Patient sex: F
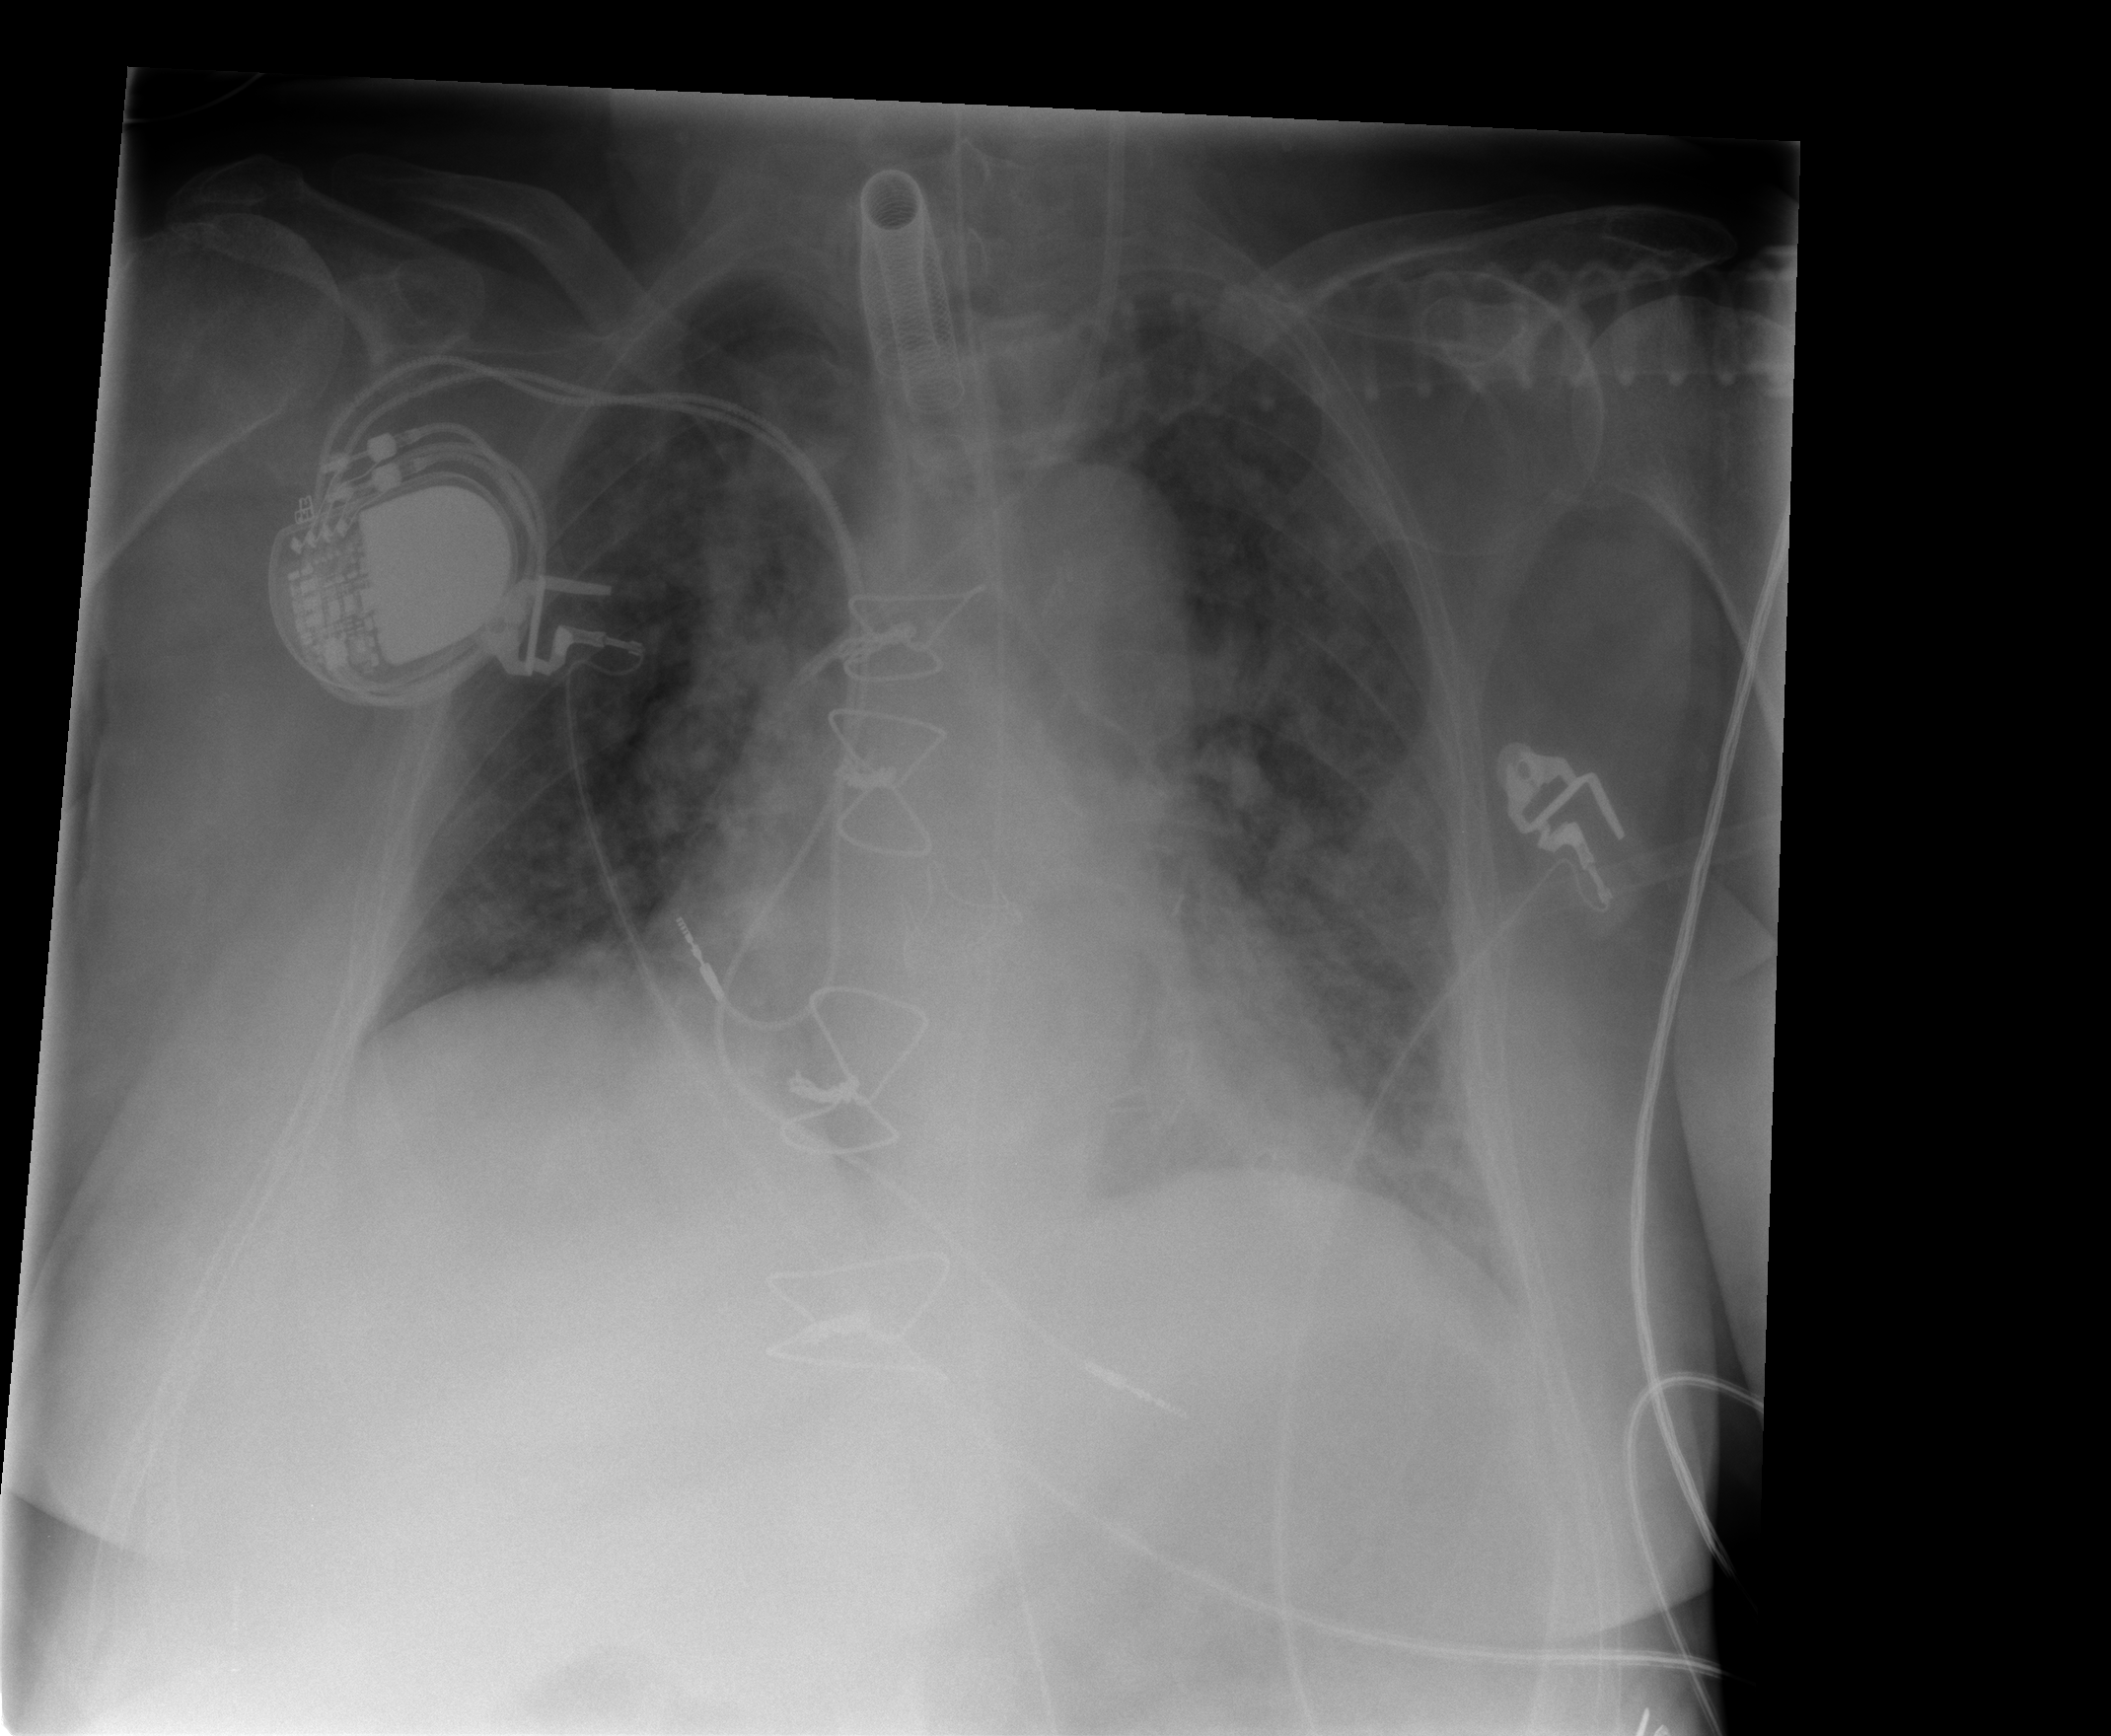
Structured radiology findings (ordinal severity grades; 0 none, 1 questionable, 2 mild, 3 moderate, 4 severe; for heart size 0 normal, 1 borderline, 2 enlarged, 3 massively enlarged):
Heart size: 1
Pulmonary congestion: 2
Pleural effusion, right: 0
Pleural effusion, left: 2
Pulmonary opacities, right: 2
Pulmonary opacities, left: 3
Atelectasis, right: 2
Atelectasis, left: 2